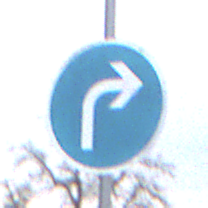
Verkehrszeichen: VorgeschriebeneFahrtrichtungRechts
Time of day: MorningAfternoon
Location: Outdoor (Suburban)
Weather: Overcast
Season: NotSpecified
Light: Natural